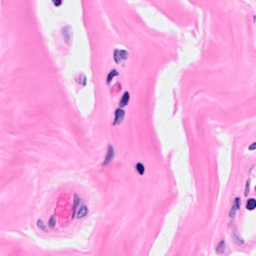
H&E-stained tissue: Breast